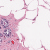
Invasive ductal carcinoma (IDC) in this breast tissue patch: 0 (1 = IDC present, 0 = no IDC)